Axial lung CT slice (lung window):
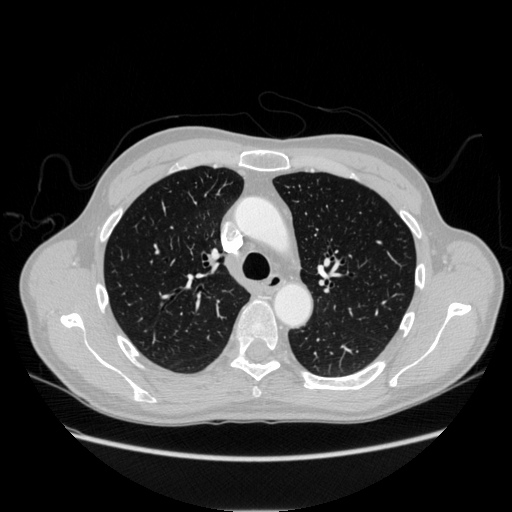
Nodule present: no